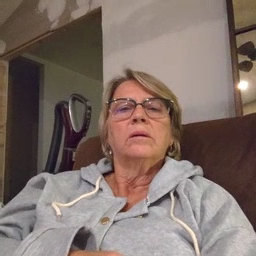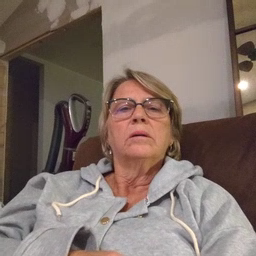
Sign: tongue